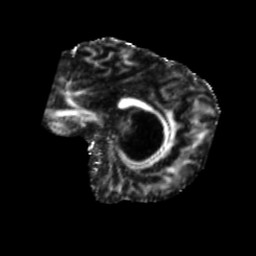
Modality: FA
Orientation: sagittal
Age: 71
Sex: female
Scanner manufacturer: siemens
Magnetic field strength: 3 T
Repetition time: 5.25 s
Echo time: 0.08 s